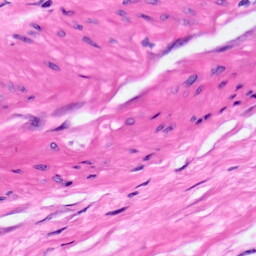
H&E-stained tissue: Pancreatic